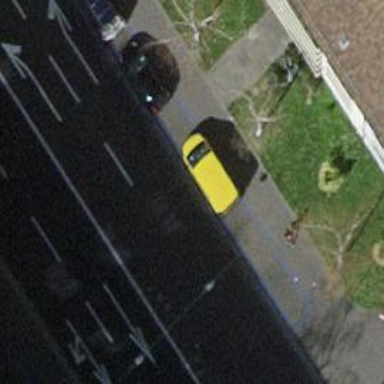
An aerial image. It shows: Street side parking spaces with parallel orientation.